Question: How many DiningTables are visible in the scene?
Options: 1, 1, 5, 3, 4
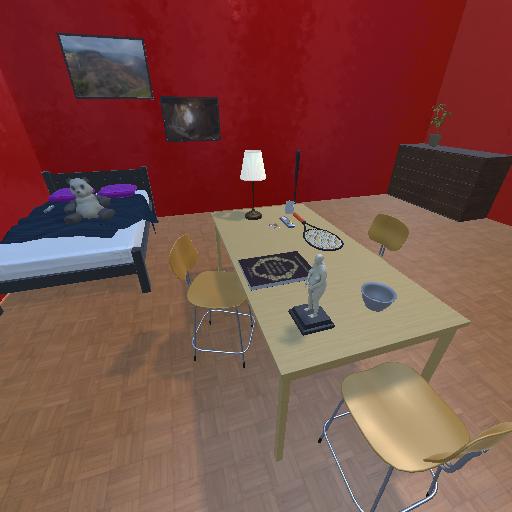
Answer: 1